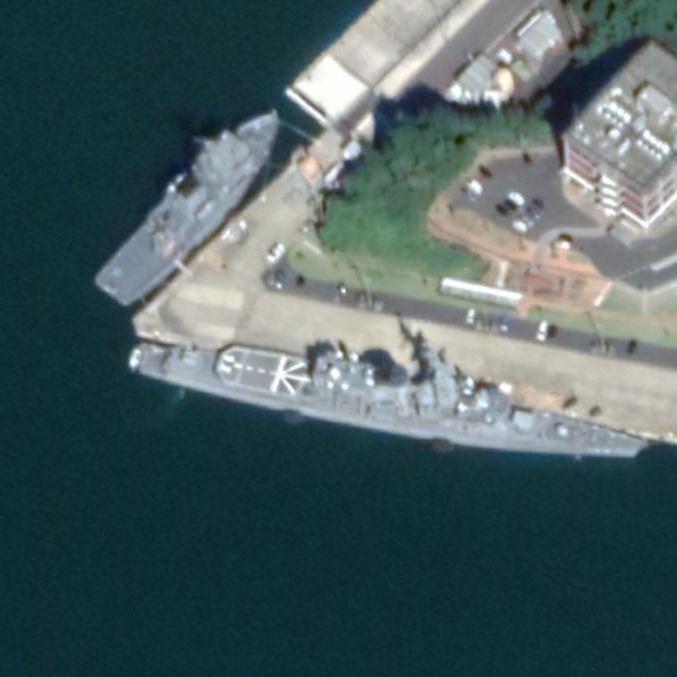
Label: Abukuma-class_frigate